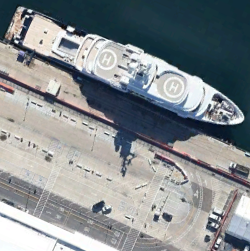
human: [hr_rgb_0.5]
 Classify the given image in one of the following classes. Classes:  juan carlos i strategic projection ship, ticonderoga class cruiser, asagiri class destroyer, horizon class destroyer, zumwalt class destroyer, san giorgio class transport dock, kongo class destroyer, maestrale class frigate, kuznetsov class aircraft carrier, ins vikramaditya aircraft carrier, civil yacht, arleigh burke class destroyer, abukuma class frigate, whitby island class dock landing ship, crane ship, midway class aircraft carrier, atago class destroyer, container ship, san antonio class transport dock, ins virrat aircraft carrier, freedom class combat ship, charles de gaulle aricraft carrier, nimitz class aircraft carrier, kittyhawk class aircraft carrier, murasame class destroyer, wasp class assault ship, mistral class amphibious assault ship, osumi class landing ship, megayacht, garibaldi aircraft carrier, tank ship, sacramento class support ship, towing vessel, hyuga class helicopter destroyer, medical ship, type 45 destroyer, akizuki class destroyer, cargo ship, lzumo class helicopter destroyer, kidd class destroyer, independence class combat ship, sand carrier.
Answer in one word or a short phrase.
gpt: Megayacht